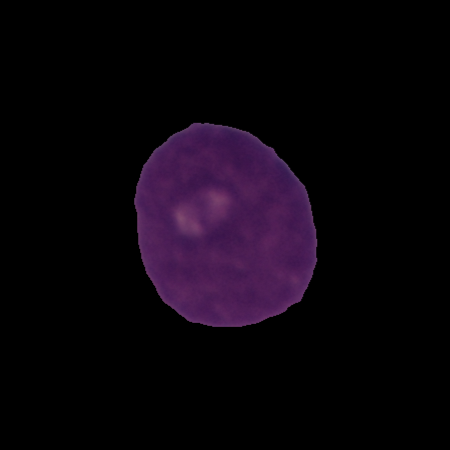
Label: cancer